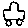
Label: car